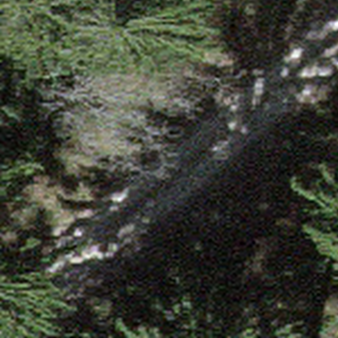
Label: other